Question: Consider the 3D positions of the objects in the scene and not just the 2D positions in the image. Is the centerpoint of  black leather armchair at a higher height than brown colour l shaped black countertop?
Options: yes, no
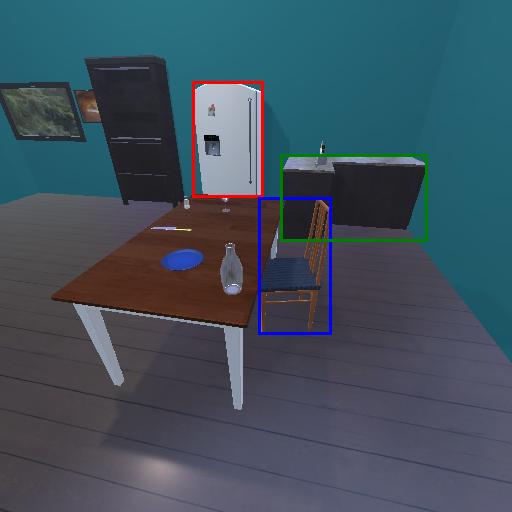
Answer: yes